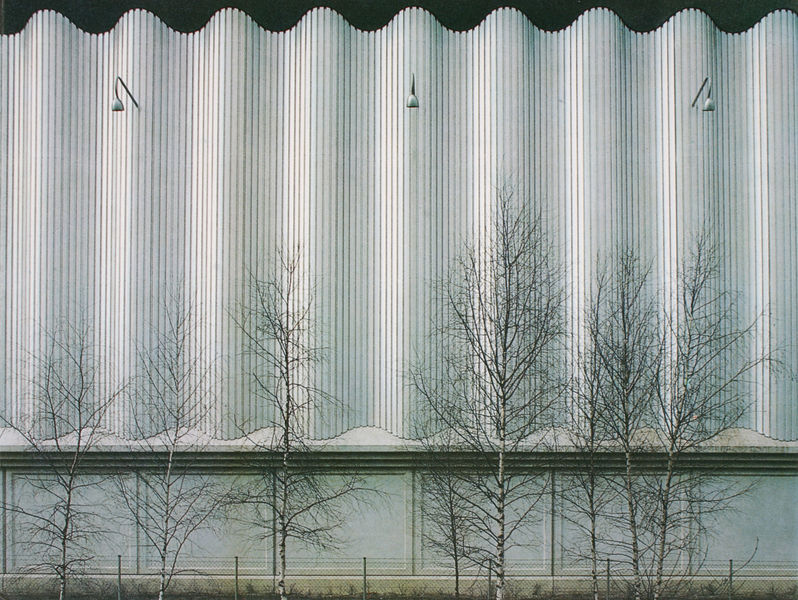
Titel: Fassadenansicht (Ausschnitt)
Künstler: Santiago Calatrava
Standort: Coesfeld/Lette
Institution: Industrieanlage
Schlagwörter: schatten, weiß, bäume, äste, grau, lampe, lampen, licht, schwarz, gras, zaun, wand, architektur, birken, gräser, halme, zweige, frontal, kanneliert, wellen, fassade, mauer, kahl, winter, stämme, metall, foto, fotografie, photographie, schwarzweiß, photo, farbfoto, aufnahme, wellblech, architekturfoto, laublos, kannleiert